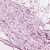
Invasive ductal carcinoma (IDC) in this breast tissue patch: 0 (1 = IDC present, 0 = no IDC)